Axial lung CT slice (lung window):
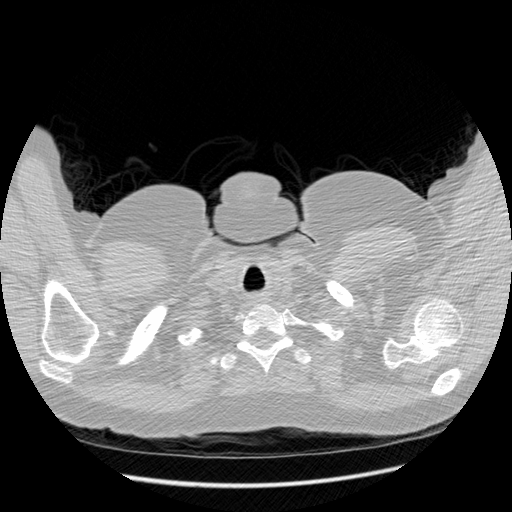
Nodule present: no